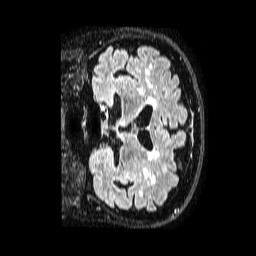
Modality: FLAIR
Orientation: coronal
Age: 80
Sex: female
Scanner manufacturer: philips
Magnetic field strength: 1.5 T
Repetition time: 4.8 s
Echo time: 0.3 s